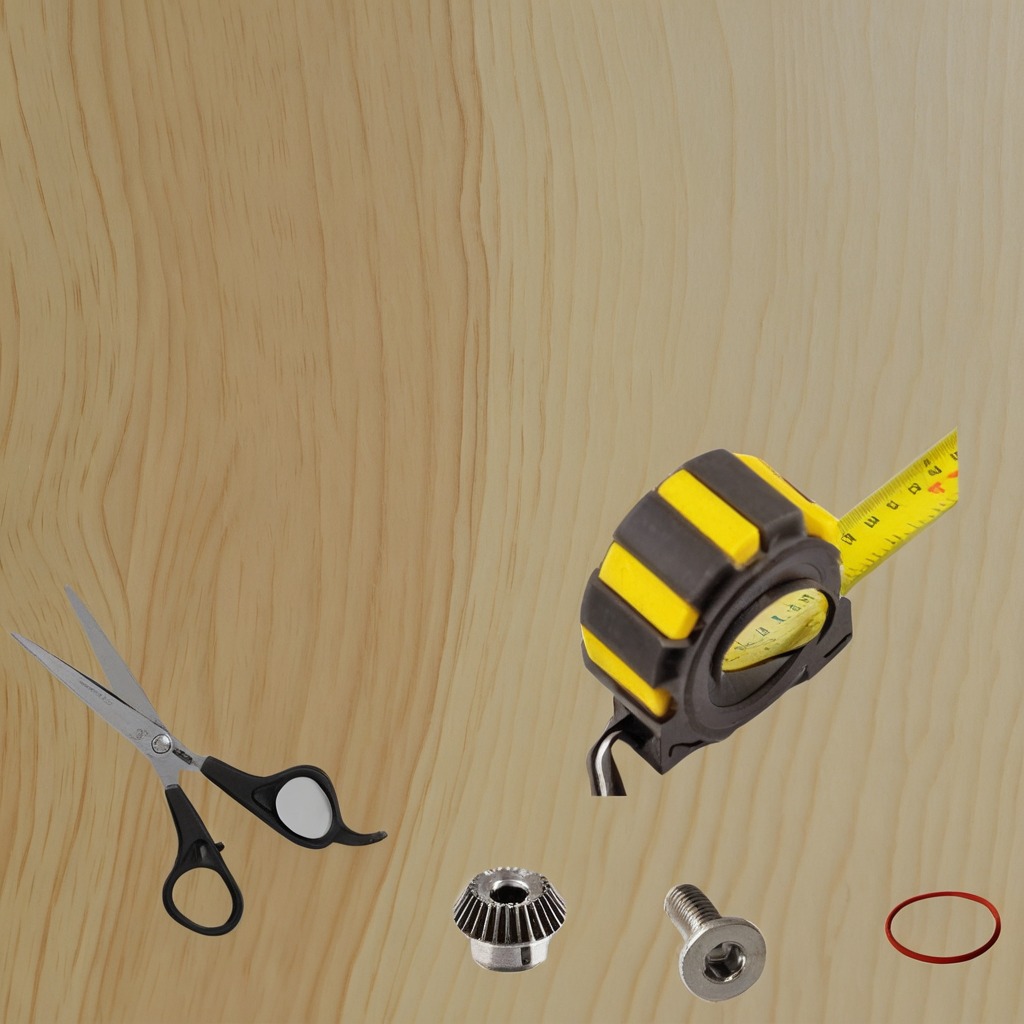
A rubber o-ring, a steel gear with teeth, a measuring tape, a metal machine screw, and a pair of scissors are lying on the plywood surface.